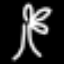
Label: palm tree